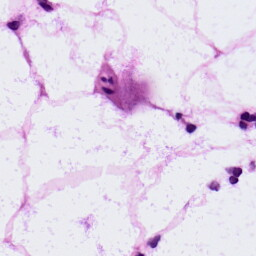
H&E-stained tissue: LymphNode